Question: I don't know if it's implemented but there is an option for NCrunch output in the
Output window.

TestDriven.NET is already doing this while you are running the tests and I realized it was useful when trying out things quickly. Is there a way to make it work in NCrunch?
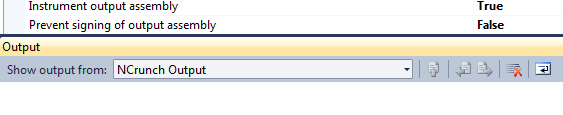
Answer: Check the NCrunch Tests window. I had the same issue, but then noticed that the Tests window is displaying output from my 'Console.WriteLine' calls.